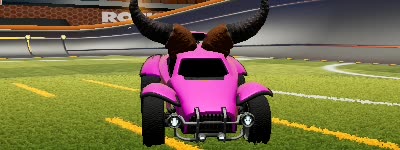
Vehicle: octane